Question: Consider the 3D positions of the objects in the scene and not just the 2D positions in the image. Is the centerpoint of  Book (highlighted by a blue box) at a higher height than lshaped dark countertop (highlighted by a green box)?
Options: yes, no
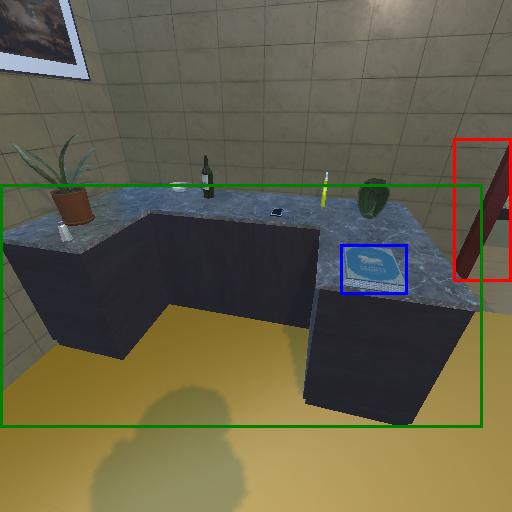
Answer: yes